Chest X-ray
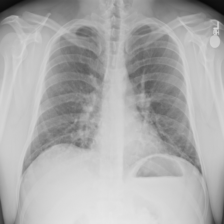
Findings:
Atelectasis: negative
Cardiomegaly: negative
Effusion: negative
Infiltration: negative
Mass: negative
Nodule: negative
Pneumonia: negative
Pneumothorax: negative
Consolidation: negative
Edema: negative
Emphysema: negative
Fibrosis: negative
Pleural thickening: negative
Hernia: negative